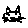
Label: cat